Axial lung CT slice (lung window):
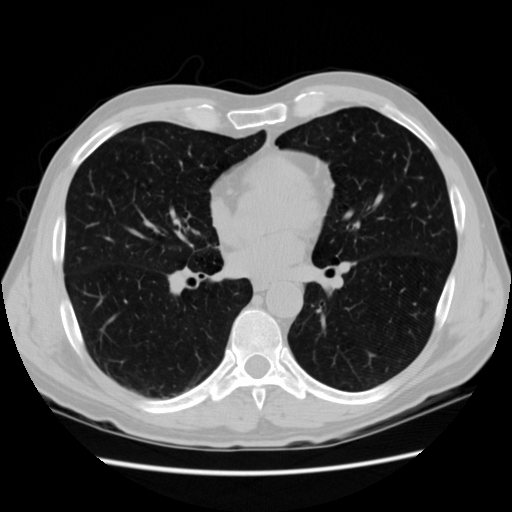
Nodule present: no